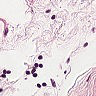
Metastatic tissue present: no